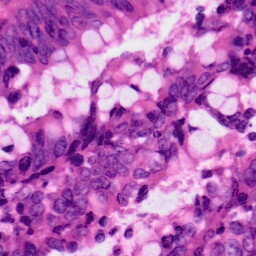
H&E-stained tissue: Colon